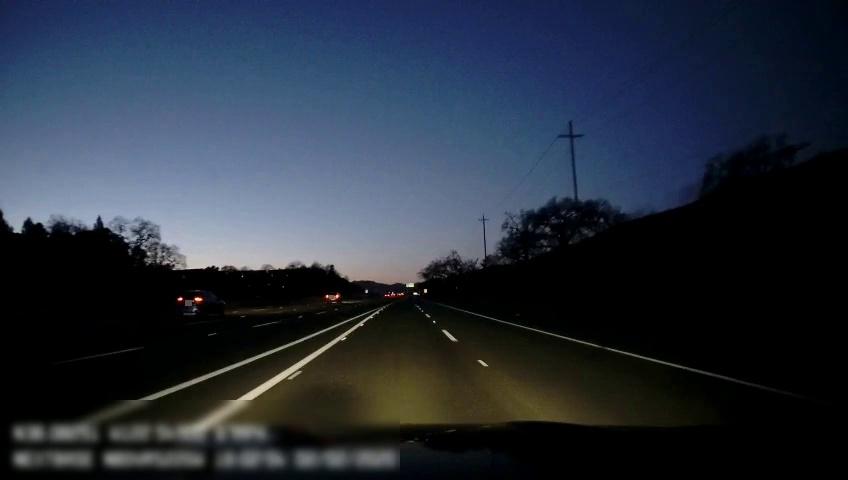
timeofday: Dusk/Dawn/Twilight
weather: Other
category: Drivable Space
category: Vehicles | SUV
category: Vehicles | SUV
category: Lanes | Alternate Lane
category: Lanes | Alternate Lane
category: Lanes | Alternate Lane
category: Lanes | Alternate Lane
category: Lanes | Alternate Lane
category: Lanes | Alternate Lane
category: Lanes | Alternate Lane